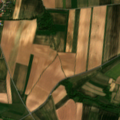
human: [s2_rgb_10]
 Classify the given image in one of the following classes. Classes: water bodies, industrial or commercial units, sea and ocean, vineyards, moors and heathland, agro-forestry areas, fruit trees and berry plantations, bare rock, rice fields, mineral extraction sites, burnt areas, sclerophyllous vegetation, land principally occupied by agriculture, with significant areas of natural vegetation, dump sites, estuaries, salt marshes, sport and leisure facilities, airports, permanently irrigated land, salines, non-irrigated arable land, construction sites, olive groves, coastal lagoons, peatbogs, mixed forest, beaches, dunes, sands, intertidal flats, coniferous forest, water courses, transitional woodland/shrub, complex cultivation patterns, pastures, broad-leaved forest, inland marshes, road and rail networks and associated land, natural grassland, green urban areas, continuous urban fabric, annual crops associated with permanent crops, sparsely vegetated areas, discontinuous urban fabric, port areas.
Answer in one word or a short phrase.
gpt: discontinuous urban fabric, non-irrigated arable land, vineyards